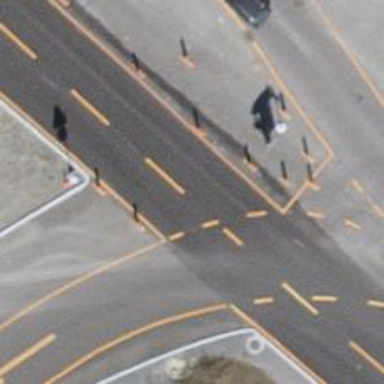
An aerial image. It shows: Asphalt road with primary link designation.